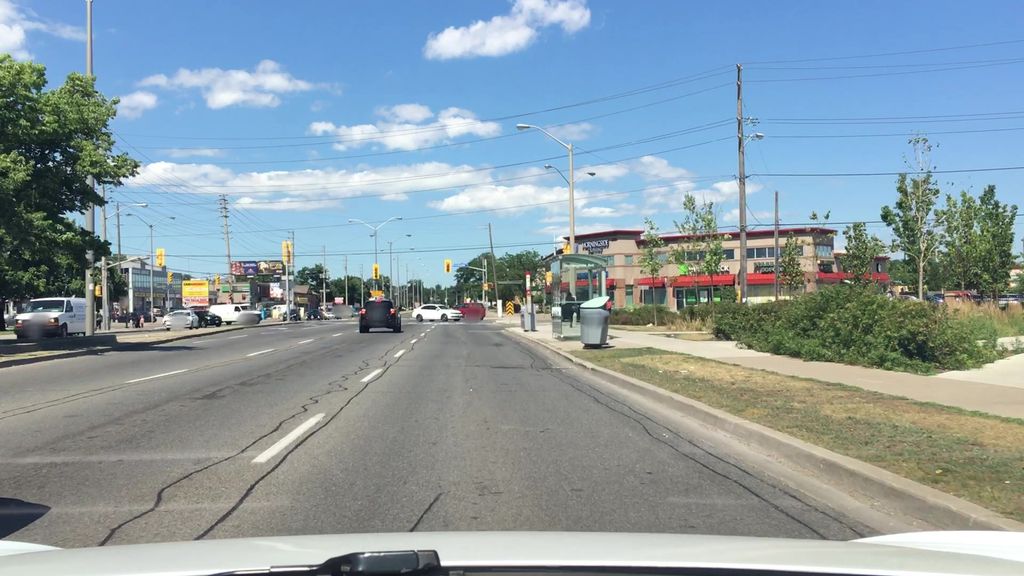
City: toronto